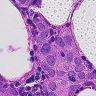
Metastatic tissue present: yes